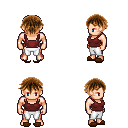
a pixel art fantasy rpg character, male body template, human, light skin, maroon pirate shirt, white pants, brown short bangs hairstyle, brown slippers, four views (front, back, left, right), 2x2 character sprite sheet, small pixel art, hard edges, no anti-aliasing